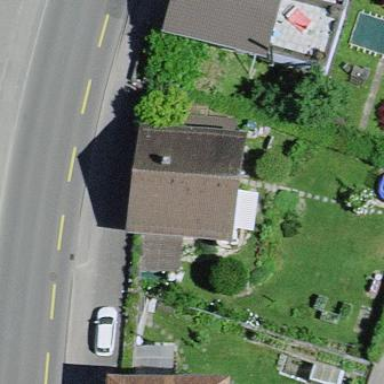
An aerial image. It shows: Residential building.